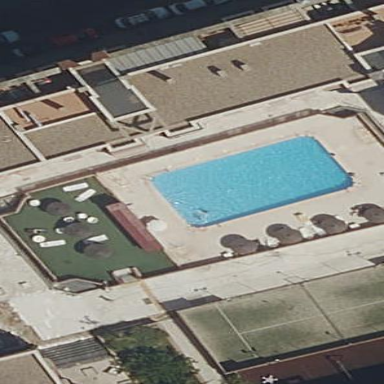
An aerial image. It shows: Swimming pool located in leisure land.